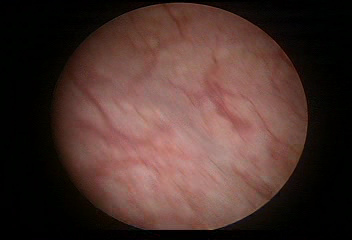
Modality: WLC
Class: Normal mucosa
Bladder cancer association: No